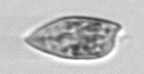
Label: Prorocentrum_dentatum